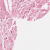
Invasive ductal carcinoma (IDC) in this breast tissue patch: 0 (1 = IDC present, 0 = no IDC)